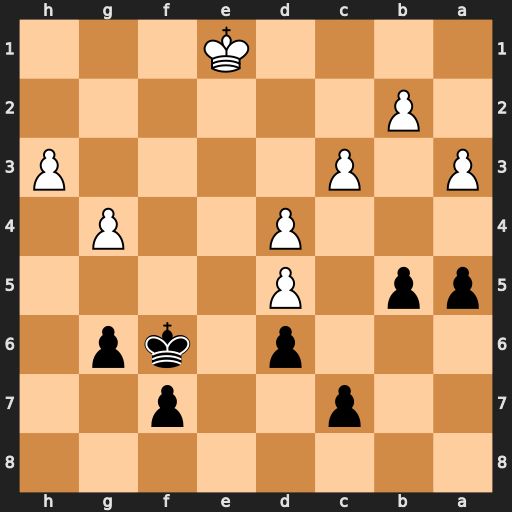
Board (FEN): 8/2p2p2/3p1kp1/pp1P4/3P2P1/P1P4P/1P6/4K3
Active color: b
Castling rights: -
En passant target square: -
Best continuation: Kg5 Kf2 Kf4 b3 a4